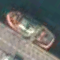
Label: Towing_vessel